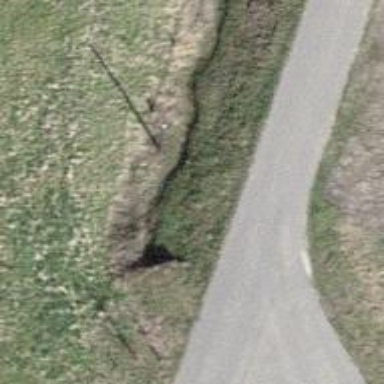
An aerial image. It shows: Culvert tunnel.